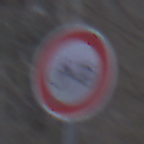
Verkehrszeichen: VerbotMofas
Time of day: MorningAfternoon
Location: Outdoor (Nature)
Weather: Overcast
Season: Winter
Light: Natural